The image is a 2-D grayscale rendering of a rotating-machine vibration signal (signal-to-image). What is the most likely rotor condition (normal, misalignment, unbalance, looseness)?
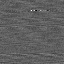
Answer: normal